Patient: sex M, age 45
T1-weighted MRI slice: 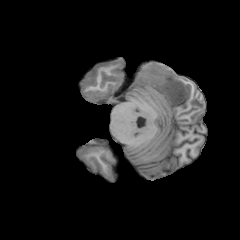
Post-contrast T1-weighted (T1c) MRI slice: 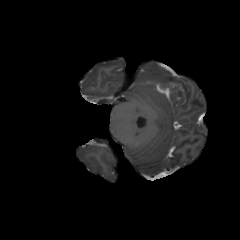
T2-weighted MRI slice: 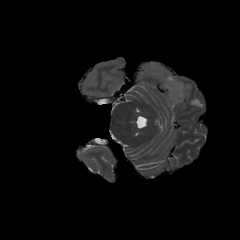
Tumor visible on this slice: yes
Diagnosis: Glioblastoma, IDH-wildtype
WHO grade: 4